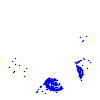
Particle: pion